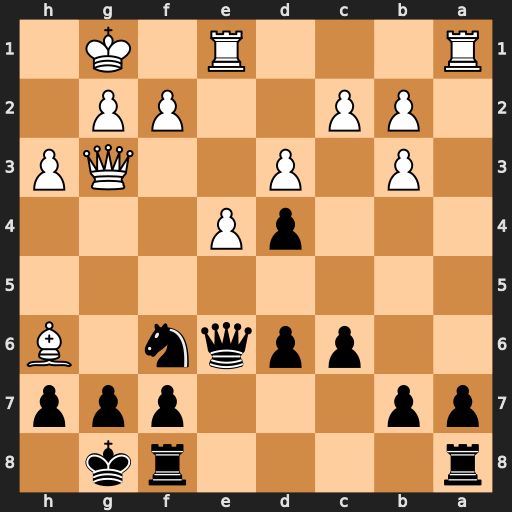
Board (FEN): r4rk1/pp3ppp/2ppqn1B/8/3pP3/1P1P2QP/1PP2PP1/R3R1K1
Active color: b
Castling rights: -
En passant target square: -
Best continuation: Nh5 Qg5 Qxh6 Qxh6 gxh6